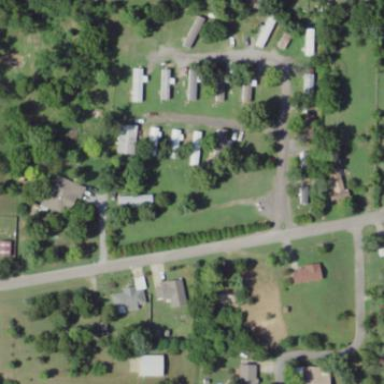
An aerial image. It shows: Residential area designated as trailer park.